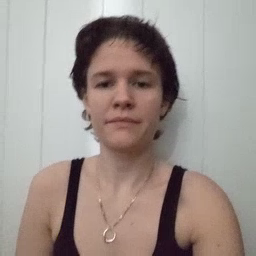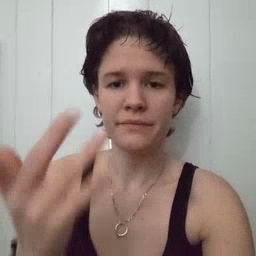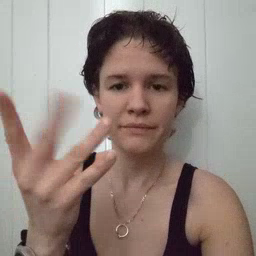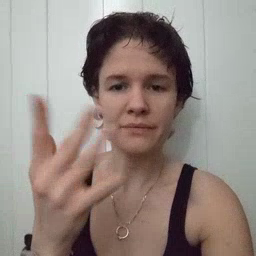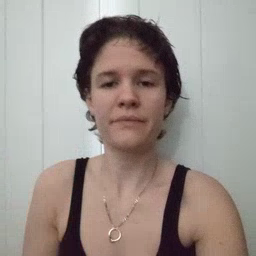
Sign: finger